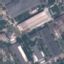
Land use / land cover class: Industrial